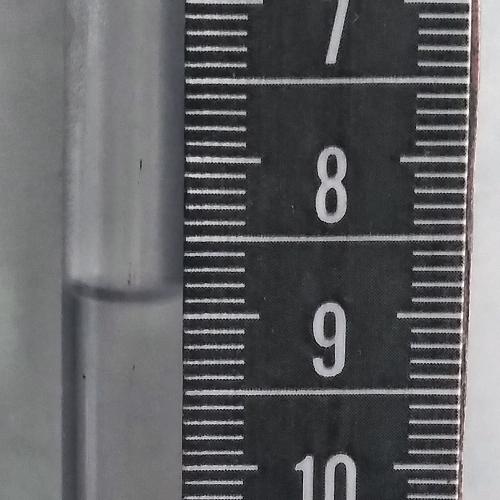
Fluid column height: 8.9 cm